Question: I'm using jquery.mobile-1.0.1.
I'm trying to make the page reload when clicking on the current 'tab' in a ui-listview:

I've managed to track down the function and change the source code in jquery.mobile-1.0.1.js to fix this but I'm wondering if there's a way to do it .
The function in question is:
'''
$.mobile.loadPage = function( url, options ) {
settings = $.extend( {}, $.mobile.loadPage.defaults, options ),
//rest omitted
'''
I can see it is combining the default settings ('mobile.loadPage.defaults') with user defined 'options'
You need to pass reloadPage: true via options as the default is false.
If I follow the call stack upwards it logically (for the purposes of passing arguments) stops at
'''
$.mobile.changePage( href, { transition: transition, reverse: reverse, role: role } );
'''
so I passed in reloadPage:true in here but that would be modifying the source code of jquery.mobile-1.0.1.js which I'm trying to avoid.
I'm new to js and jquery so unsure if there is some standard way to pass these options down as it appears thats the way it was designed, or perhaps it was designed this way for use by jquery.mobile internally and changing the source is the only way.
I'm wondering if there is some global way of setting arguments/options that would be available to this function; it seems strange the jquery mobile guys would seemingly code for 'reloadPage' but not expose it for callees.
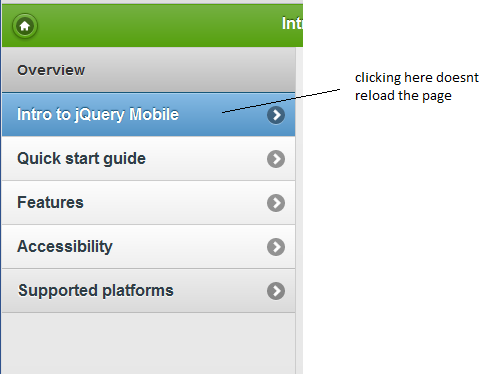
Answer: I found the easiest way was to add this:
'''
<script type="text/javascript">
$.mobile.loadPage.defaults.reloadPage = true;
</script>
'''